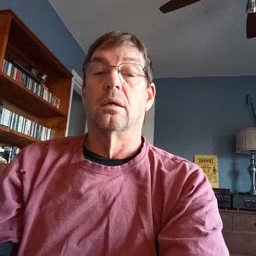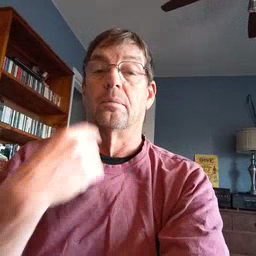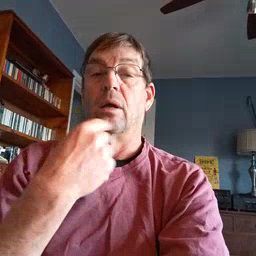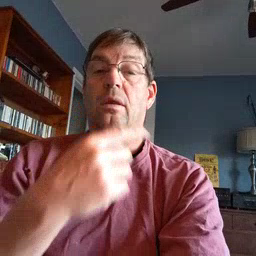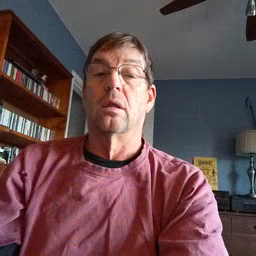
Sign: mouth